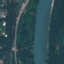
Label: River